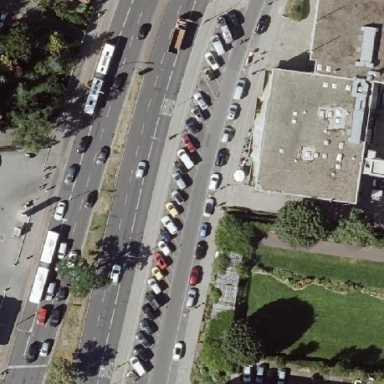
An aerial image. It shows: Diagonal street side parking with asphalt surface.